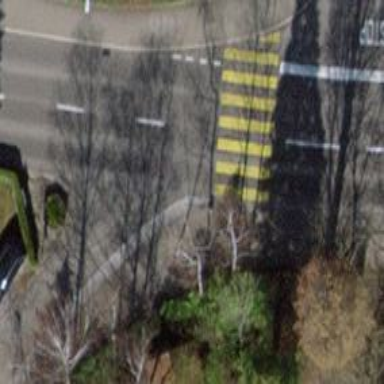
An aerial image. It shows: Uncontrolled road crossing.